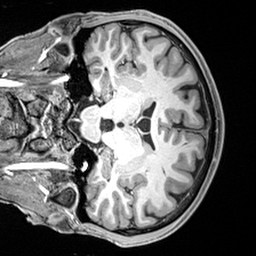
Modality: T1w
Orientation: coronal
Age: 22
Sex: male
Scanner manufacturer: siemens
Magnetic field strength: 3 T
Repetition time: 2.4 s
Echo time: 0.00217 s